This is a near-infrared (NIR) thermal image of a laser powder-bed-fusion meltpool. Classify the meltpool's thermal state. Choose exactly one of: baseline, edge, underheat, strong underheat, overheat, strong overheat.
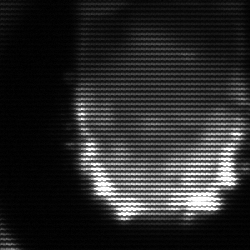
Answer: baseline